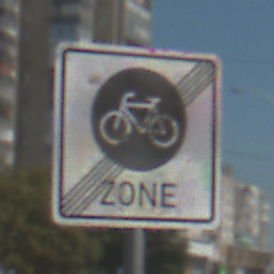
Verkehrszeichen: EndeFahrradzone
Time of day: Midday
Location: Outdoor (Urban)
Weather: Clear
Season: NotSpecified
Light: Natural